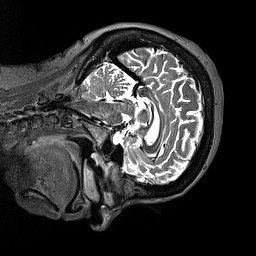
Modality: T2w
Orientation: sagittal
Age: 53
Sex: female
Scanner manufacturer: siemens
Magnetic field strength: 3 T
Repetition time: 3.2 s
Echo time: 0.412 s